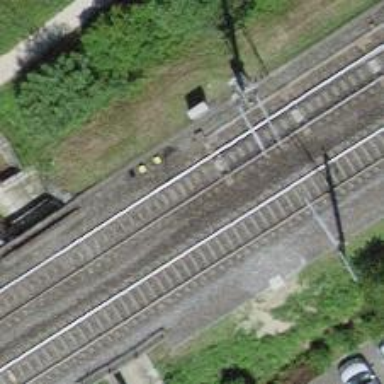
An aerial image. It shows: Railway switch.